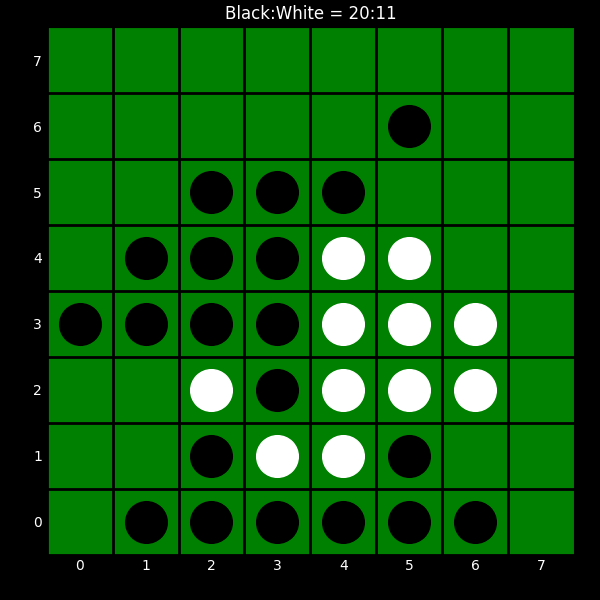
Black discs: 20
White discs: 11